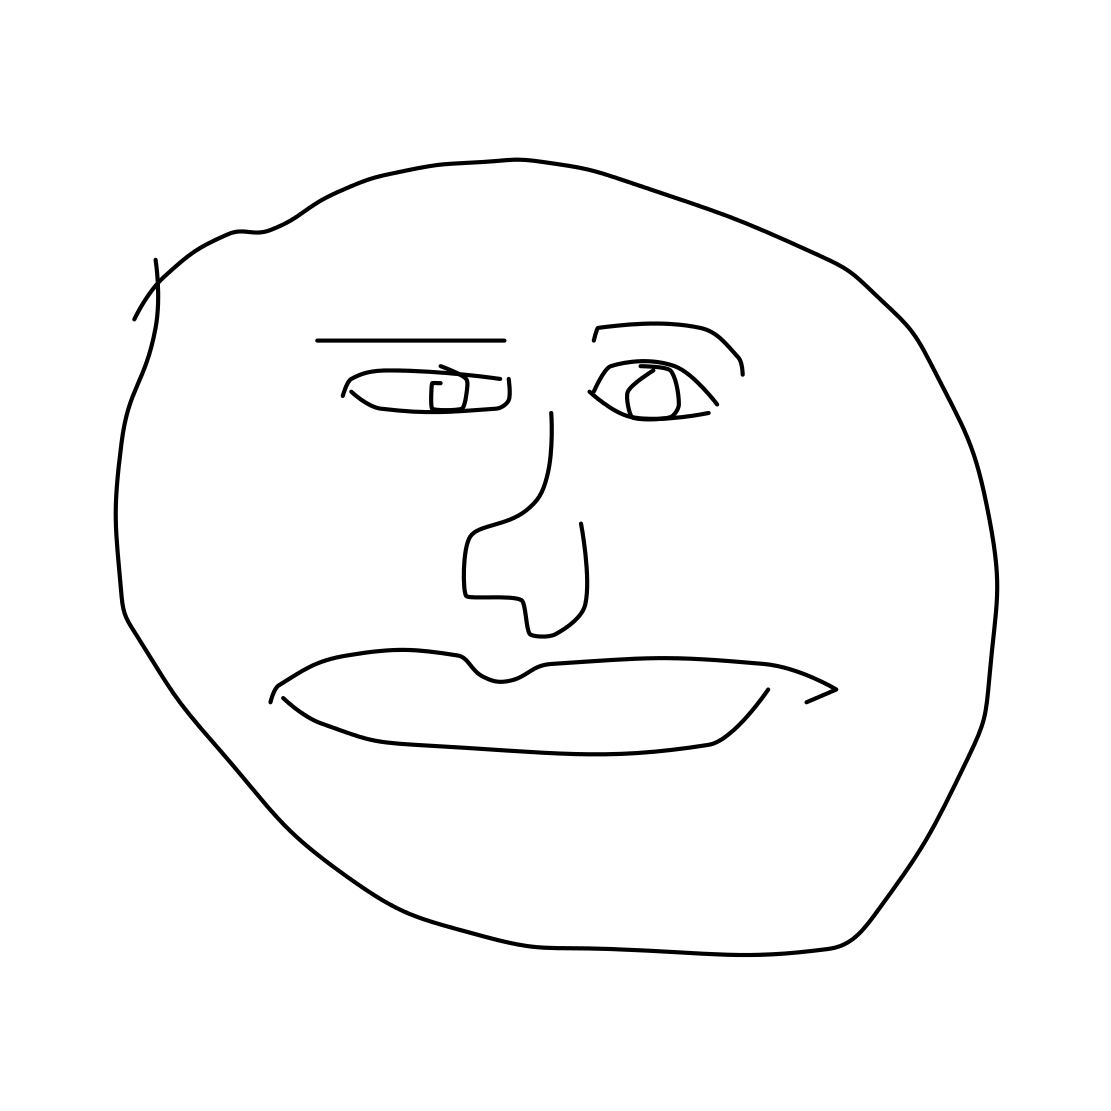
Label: face